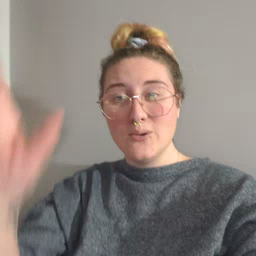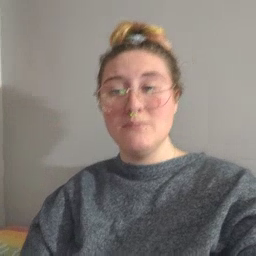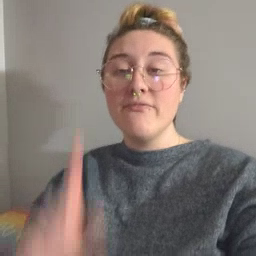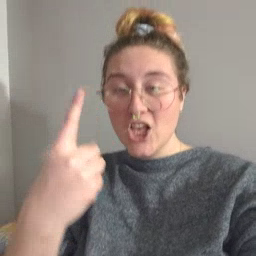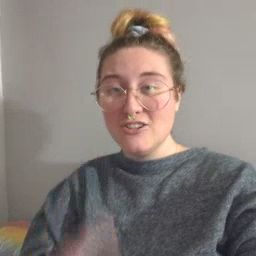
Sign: first